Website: bh-photo
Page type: address-validator
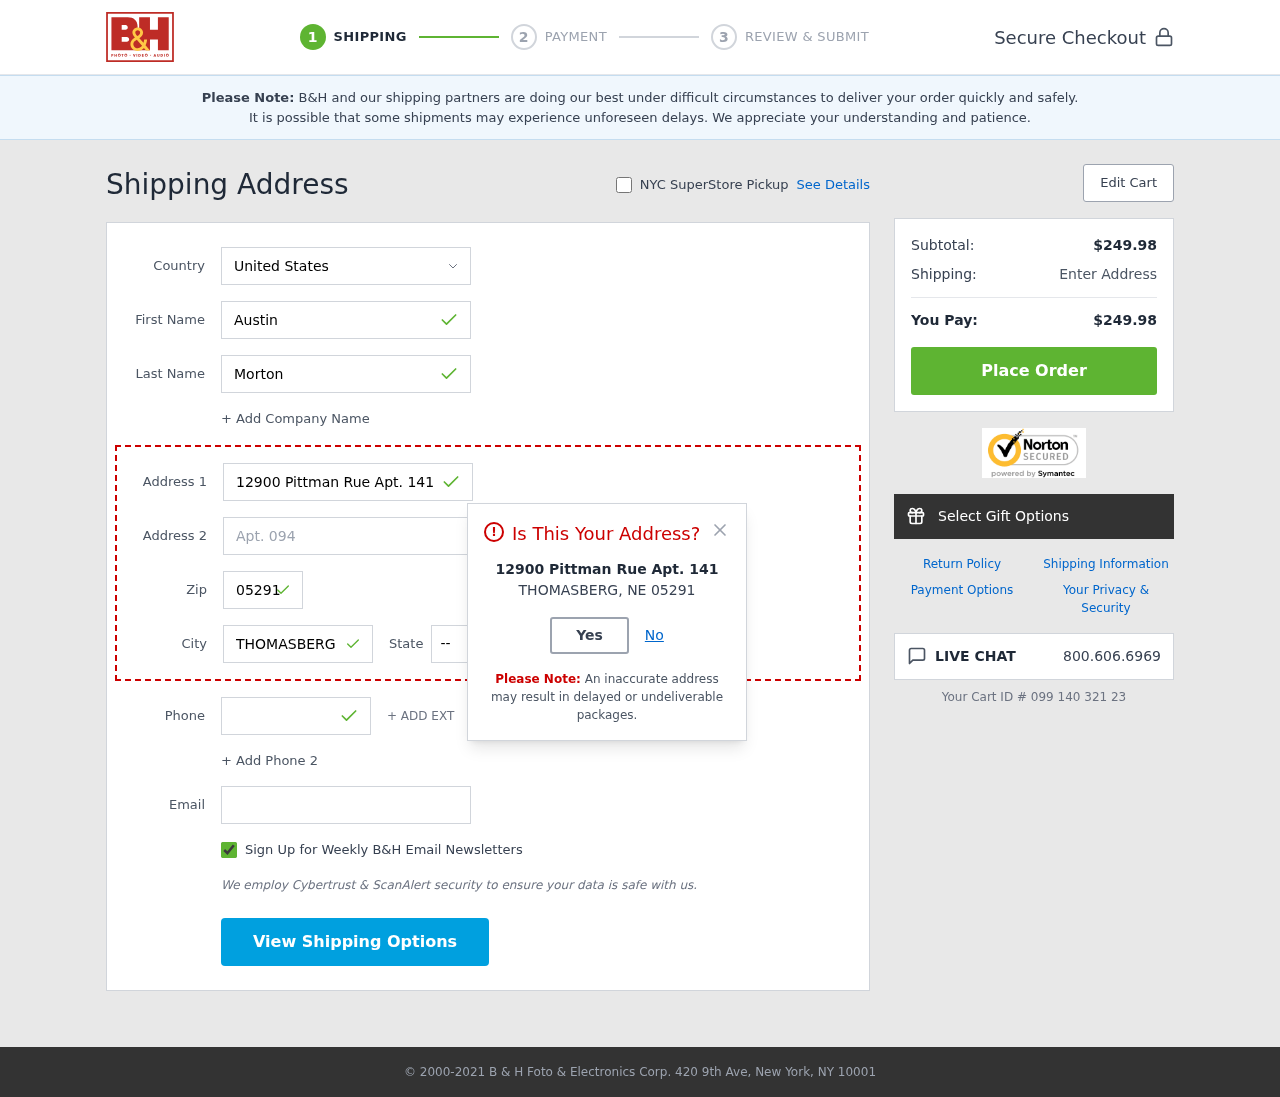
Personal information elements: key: PII_CITY
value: Thomasberg
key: PII_COUNTRY
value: United States
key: PII_EMAIL
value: austin.morton@hotmail.com
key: PII_FIRSTNAME
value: Austin
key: PII_LASTNAME
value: Morton
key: PII_PHONE
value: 4714729385
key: PII_POSTCODE
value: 05291
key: PII_STATE_ABBR
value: NE
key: PII_STREET
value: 12900 Pittman Rue Apt. 141
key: PII_STREET2
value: Apt. 094
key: PII_CITY_MODAL
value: THOMASBERG
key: PII_POSTCODE_FULL
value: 05291
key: PII_POSTCODE_NUMERIC
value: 5291
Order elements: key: ORDER_SUBTOTAL
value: $249.98
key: ORDER_TOTAL
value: $249.98
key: ORDER_ID
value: Your Cart ID # 099 140 321 23